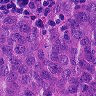
Metastatic tissue present: yes